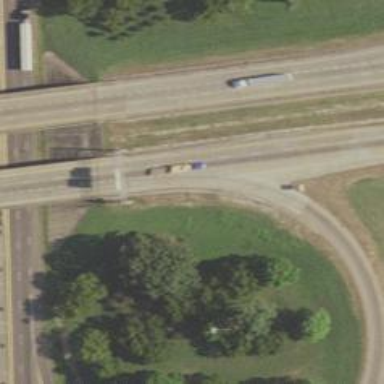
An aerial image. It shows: Beam bridge on motorway.